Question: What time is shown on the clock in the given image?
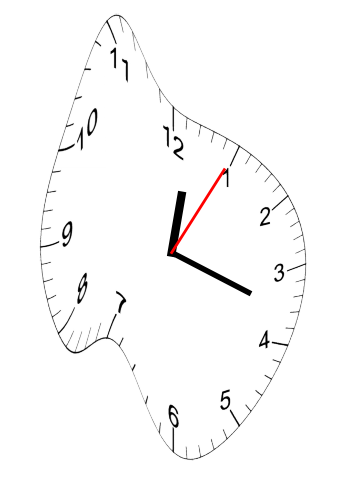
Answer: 12:18:05